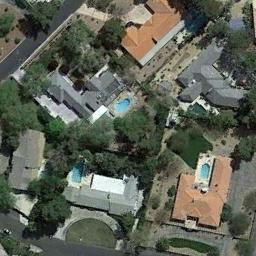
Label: medium_residential